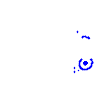
Particle: electron